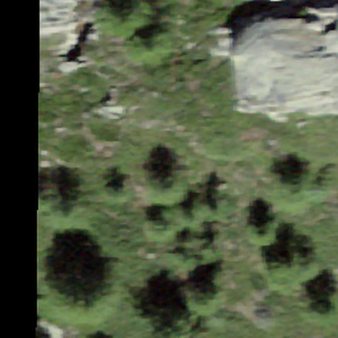
Label: bouldering_area